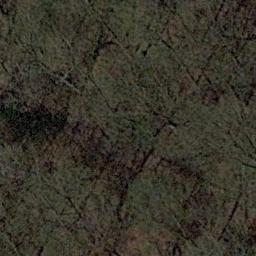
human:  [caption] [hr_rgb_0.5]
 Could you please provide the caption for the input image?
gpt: The forest is on the bare land .

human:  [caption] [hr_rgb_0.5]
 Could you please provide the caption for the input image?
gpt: This is a dense forest .

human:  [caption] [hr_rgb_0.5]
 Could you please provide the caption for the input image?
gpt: The forest has some sparse green trees and the forest soil is deep yellow .

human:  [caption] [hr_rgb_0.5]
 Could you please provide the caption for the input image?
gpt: Many withered trees are in a forest .

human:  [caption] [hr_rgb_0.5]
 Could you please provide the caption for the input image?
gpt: A sparse forest with some withered trees .